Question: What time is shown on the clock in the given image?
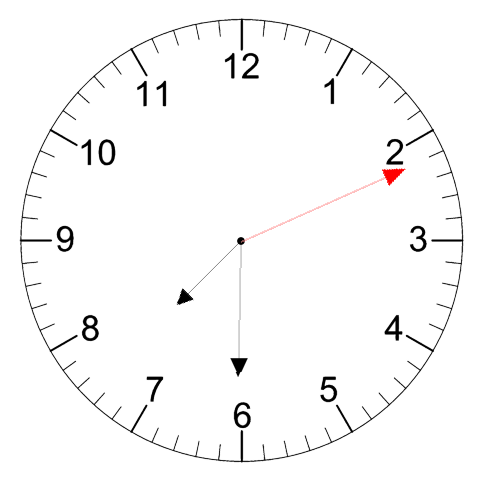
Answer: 07:30:11